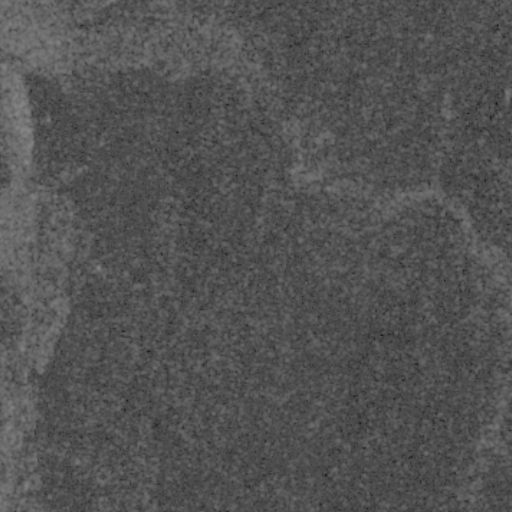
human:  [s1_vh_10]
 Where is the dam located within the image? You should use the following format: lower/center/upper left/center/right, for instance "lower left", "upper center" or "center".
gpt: The dam is located in the center of the image.
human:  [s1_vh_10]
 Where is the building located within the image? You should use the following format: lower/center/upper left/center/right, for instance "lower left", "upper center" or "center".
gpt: The building is located in the center left of the image.
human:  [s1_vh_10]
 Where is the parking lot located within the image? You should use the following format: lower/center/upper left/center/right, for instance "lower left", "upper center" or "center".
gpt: There is no parking lot in the image.

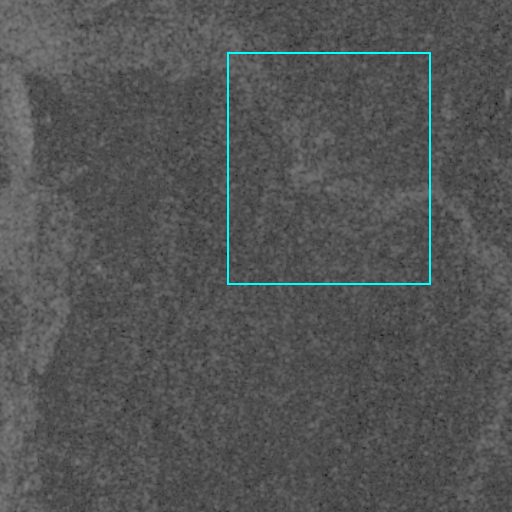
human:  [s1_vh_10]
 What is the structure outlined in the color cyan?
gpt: There is no cyan outline.
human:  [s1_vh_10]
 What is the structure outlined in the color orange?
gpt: There is no structure outlined in orange.